Question: Logcat has stopped working for me again in Android Studio. Last time it happened I had to reinstall the IDE, and I want to avoid it again.
What I did for this to happen was changing...
to
and then changed the tag back to "WRONG" again. Now Logcat wont show any of my debug messages when the app is running on my phone. The emulator still provides debug messages.

I already tried:
- - - - - - - - - - - Switching USB cable.- Opening Android Studio Manager. It bugged out and the log told me "java.io.IOException: The folder "C:\Users\Logga%20in.android\monitor-workspace.metadata" is read-only."
[edit: tried even more solutions]
- - -
I'm using Android Studio 2.1 but the same thing happened when I was using 2.0b.
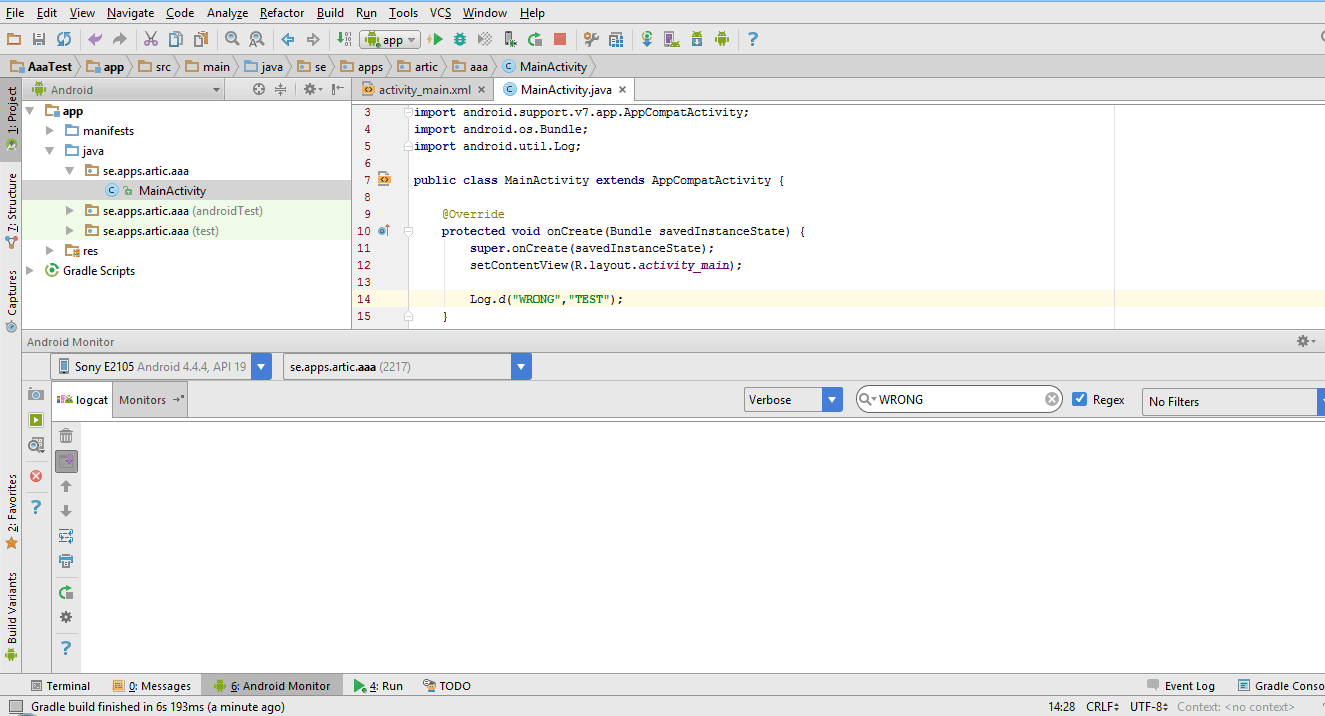
Answer: I finally got the log to start working again.
I did some updates in Android Studio, mostly just the repositories, but what I think was the real solution was to turn off my phone and have it turned off for about fifteen minutes. After that, the log started to work again.